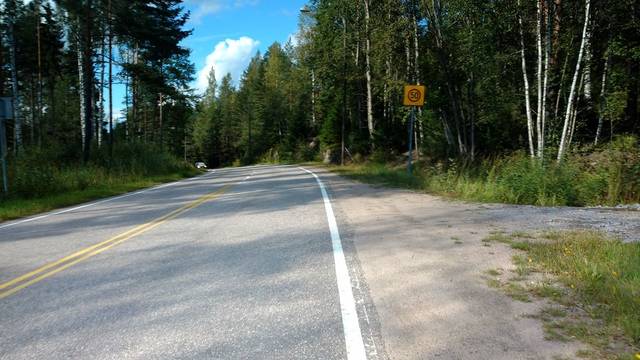
Region: Finland
Coordinates: 60.338, 23.128